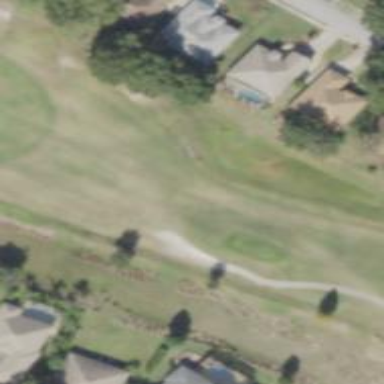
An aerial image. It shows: Golf tee on grassy land.